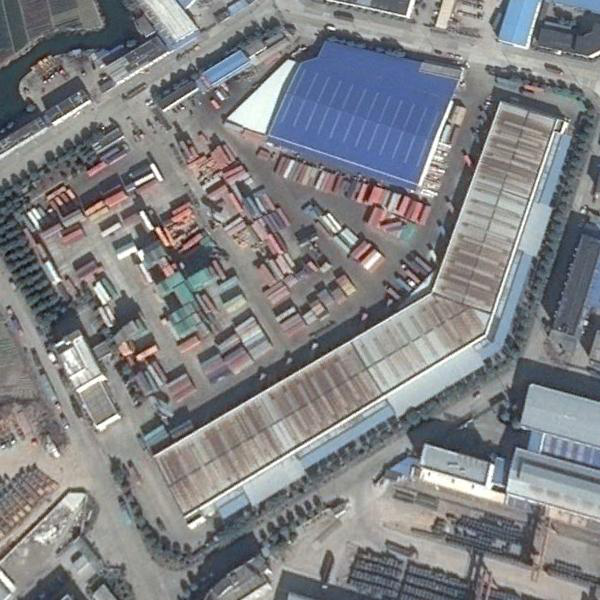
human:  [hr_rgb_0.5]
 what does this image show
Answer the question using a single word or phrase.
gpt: industrial